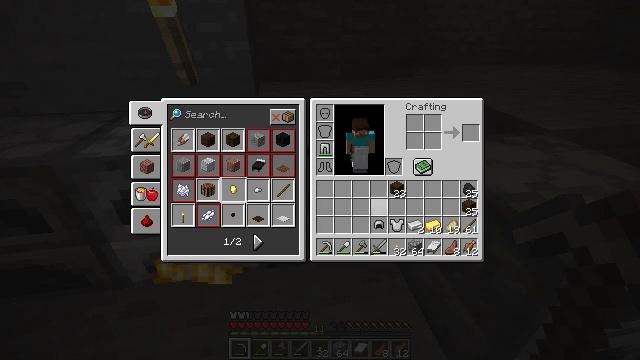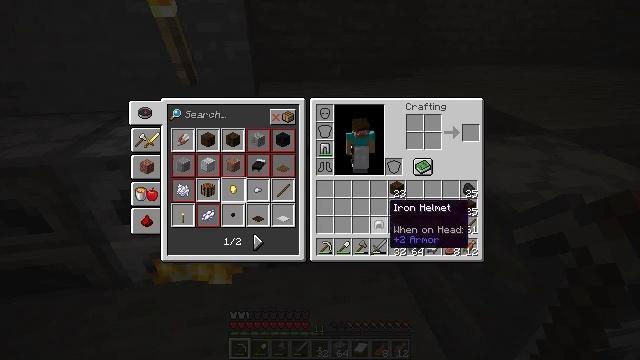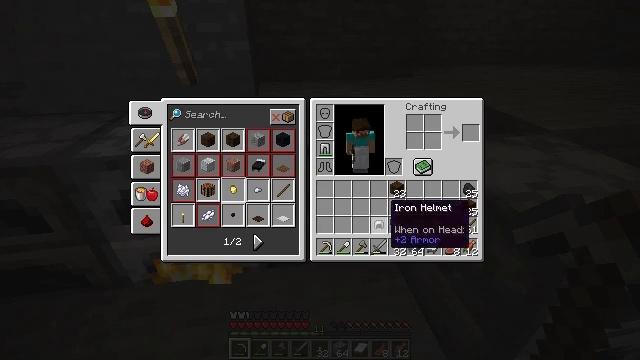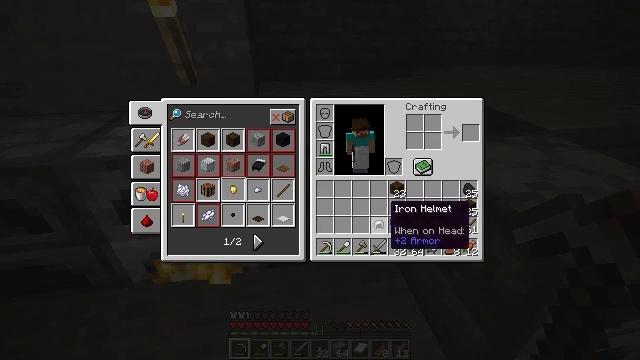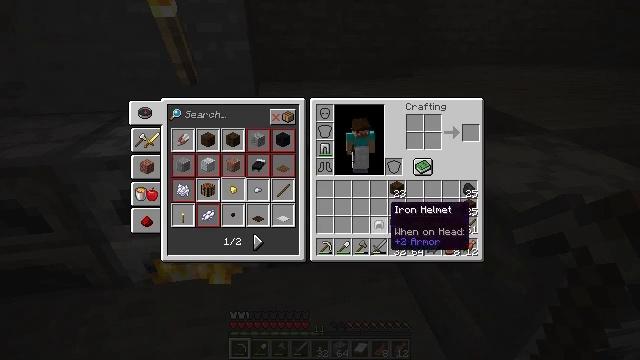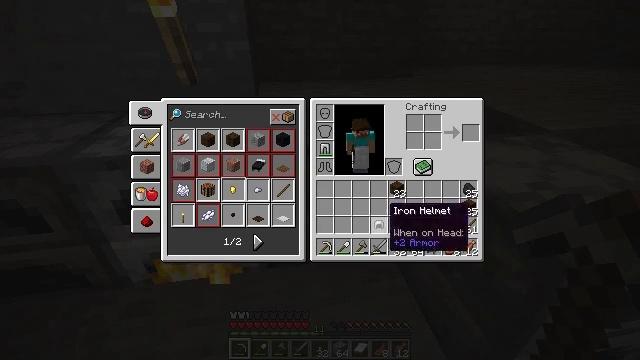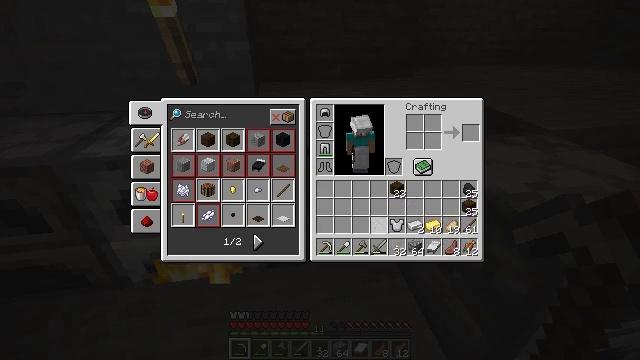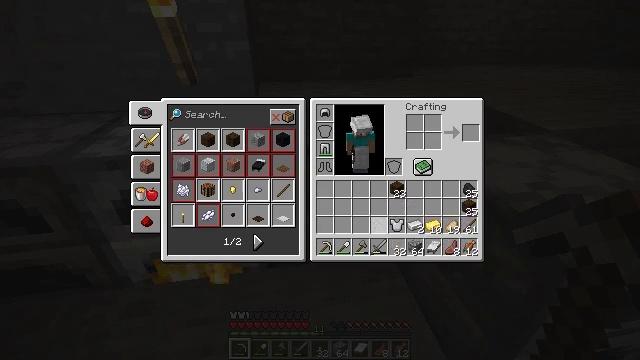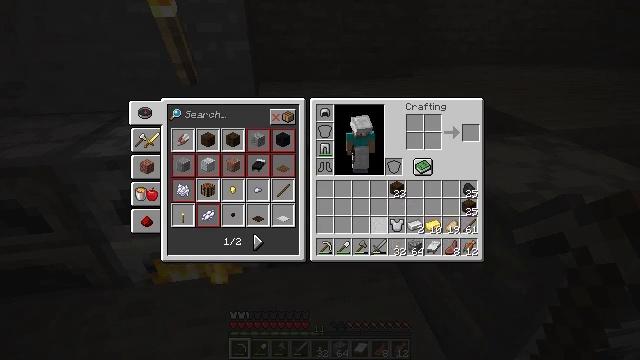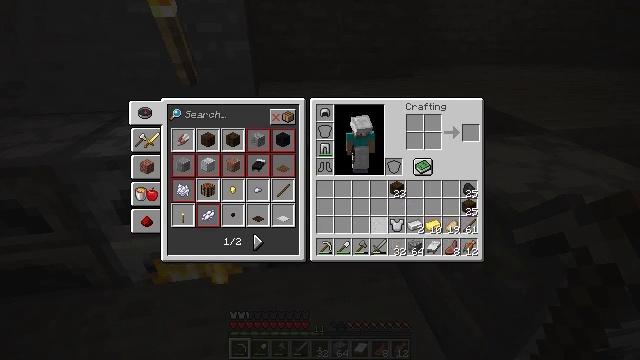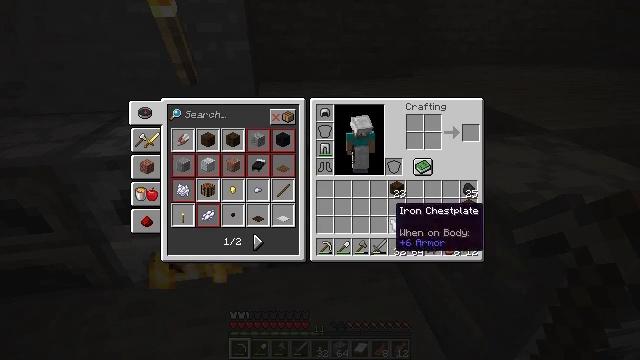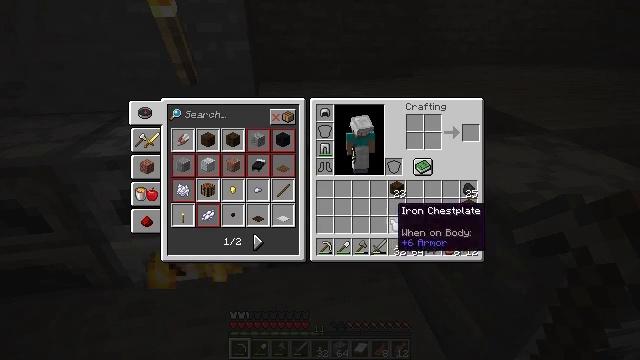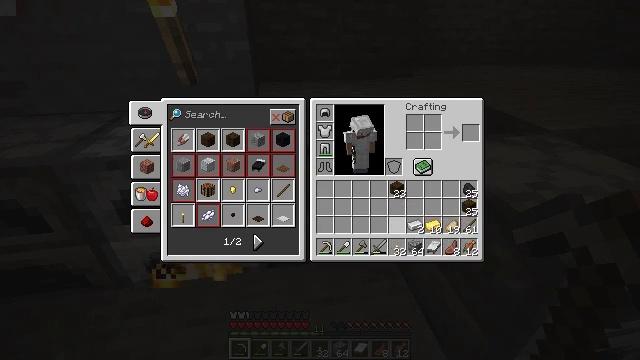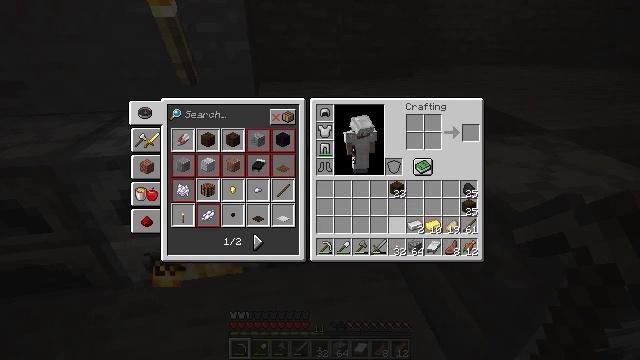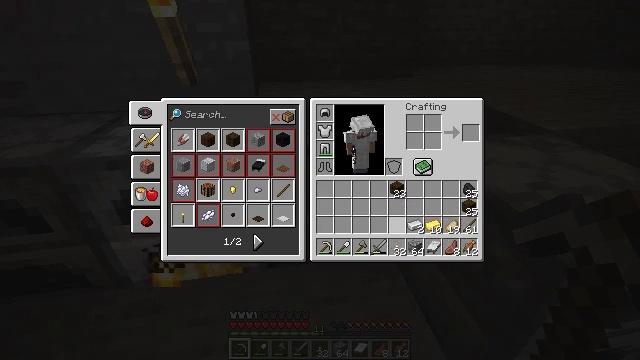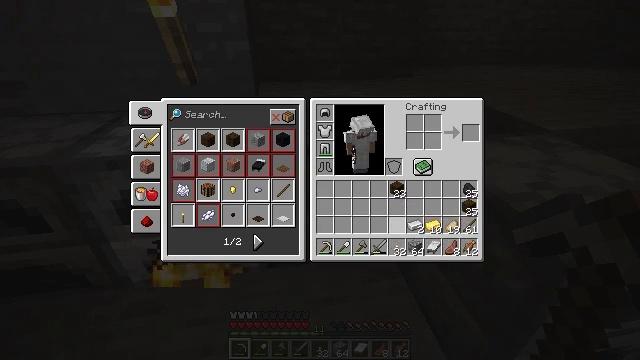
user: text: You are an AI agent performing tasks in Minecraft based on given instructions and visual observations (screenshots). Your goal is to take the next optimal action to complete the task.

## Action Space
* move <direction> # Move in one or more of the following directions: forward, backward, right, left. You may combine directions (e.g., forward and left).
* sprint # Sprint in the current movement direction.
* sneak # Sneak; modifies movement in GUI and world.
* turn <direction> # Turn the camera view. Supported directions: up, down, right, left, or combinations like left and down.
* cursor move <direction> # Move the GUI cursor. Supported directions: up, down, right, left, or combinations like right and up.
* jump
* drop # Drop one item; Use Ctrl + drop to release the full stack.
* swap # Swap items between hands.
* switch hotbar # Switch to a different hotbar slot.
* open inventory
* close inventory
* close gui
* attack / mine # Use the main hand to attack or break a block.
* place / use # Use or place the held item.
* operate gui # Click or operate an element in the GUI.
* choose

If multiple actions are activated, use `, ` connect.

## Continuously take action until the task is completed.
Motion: motion action
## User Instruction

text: Craft golden boots with gold ingots in the crafting table.
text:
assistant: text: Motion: sneak
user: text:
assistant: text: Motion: sneak
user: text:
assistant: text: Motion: sneak
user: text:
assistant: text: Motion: sneak
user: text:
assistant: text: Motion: sneak
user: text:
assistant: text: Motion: sneak, choose
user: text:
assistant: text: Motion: sneak, choose
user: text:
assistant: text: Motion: sneak
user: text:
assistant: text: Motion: sneak
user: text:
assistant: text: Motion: sneak
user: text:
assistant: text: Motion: sneak
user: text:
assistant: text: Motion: sneak, choose
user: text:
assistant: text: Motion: sneak, choose
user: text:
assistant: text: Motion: sneak, choose
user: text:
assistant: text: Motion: sneak, choose
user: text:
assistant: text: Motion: sneak
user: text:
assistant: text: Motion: sneak
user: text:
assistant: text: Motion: sneak
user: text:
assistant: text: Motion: sneak
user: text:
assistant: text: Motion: no_op
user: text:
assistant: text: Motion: no_op
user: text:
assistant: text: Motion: no_op
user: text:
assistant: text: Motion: no_op
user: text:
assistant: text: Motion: no_op
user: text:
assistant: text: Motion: turn left
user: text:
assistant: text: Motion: no_op
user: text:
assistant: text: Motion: turn left
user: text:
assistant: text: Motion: no_op
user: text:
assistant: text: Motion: no_op
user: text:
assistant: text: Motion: no_op